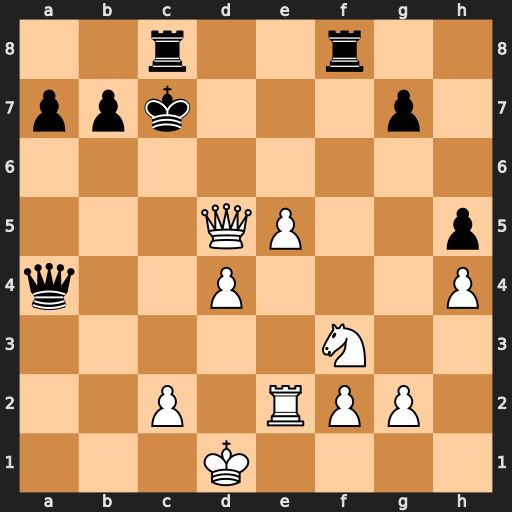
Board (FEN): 2r2r2/ppk3p1/8/3QP2p/q2P3P/5N2/2P1RPP1/3K4
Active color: w
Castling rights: -
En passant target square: -
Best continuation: Qd6#